Question: I need to add multiple panel into main panel, when I added second panel it will move on top the first added panel. please refer the image if you can't get what i means.
the question is, how can I add the following panel below the panel I just add?
'''
public override DockStyle Dock { get; set; }
private void resultlabel()
{
Panel panel1 = new Panel();
panel1.Height = 50;
panel1.Dock = DockStyle.Top;
panel1.AutoSize = false;
panel1.AutoSizeMode = AutoSizeMode.GrowOnly;
panel1.AllowDrop = false;
panel1.CausesValidation = true;
if((totalitem % 2) == 0)
{
panel1.BackColor = Color.Blue;
}
else
{
panel1.BackColor = Color.Orange;
}
Label label1 = new Label();
label1.Text = count.ToString();
panel1.Controls.Add(label1);
mainPanel.Controls.Add(panel1);
count= count+ 1;
}
'''

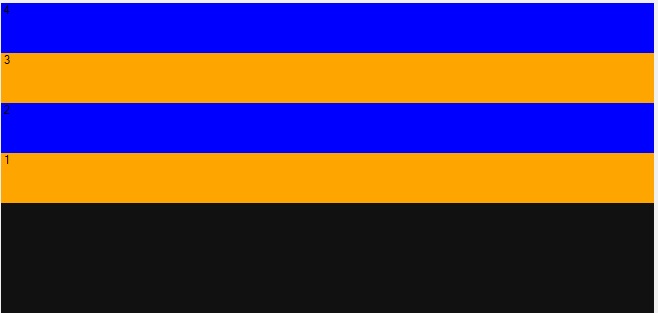
Answer: You need to change your z-order to change the order of docked panels. Your best bet not to change a lot of code would be using:
'''
panel1.BringToFront();
'''
Or
'''
panel1.SendToBack();
'''
Depending on the order you want
This needs to be done adding it to 'mainPanel' (that is, after the 'mainPanel.Controls.Add(panel1);' line)